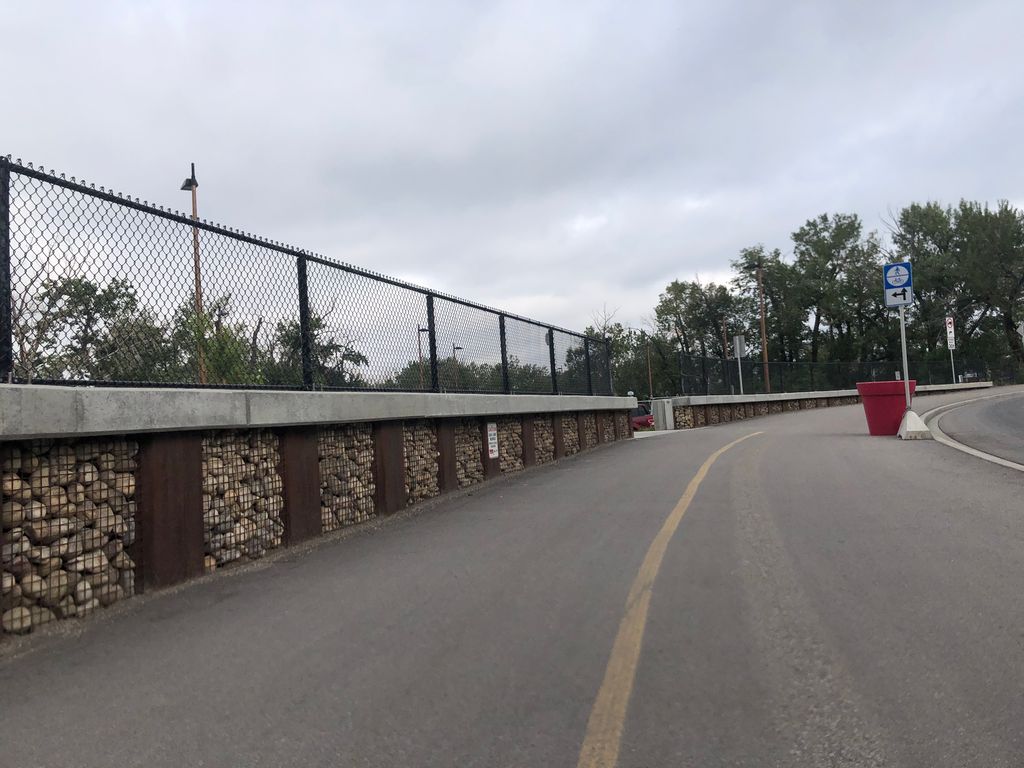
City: calgary